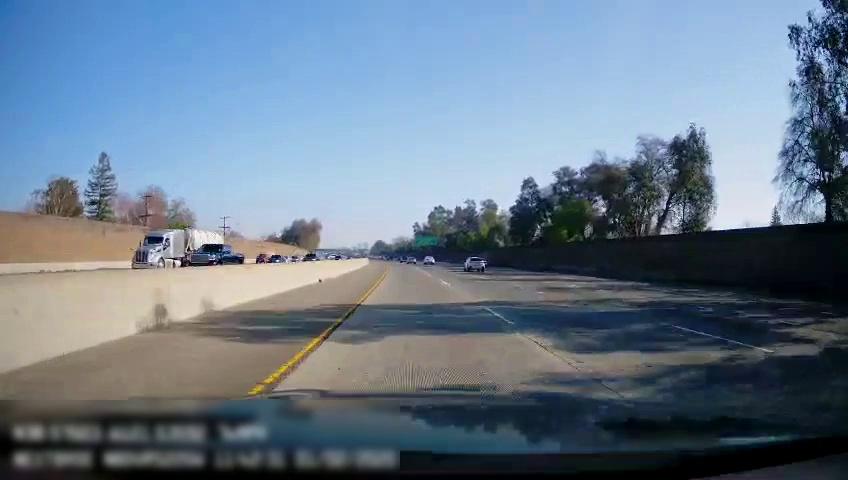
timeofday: Day
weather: Sunny
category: Vehicles | Other LV
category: Vehicles | Truck
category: Vehicles | Car
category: Vehicles | SUV
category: Vehicles | Truck
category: Drivable Space
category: Vehicles | Car
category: Vehicles | SUV
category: Lanes | Current Lane
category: Lanes | Current Lane
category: Lanes | Current Lane
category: Lanes | Alternate Lane
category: Traffic | Signs